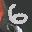
Label: 6